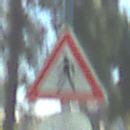
Verkehrszeichen: FussgaengerRechts
Zusatzzeichen unten: UeberholverbotKraftfahrzeuge
Umgebung: Outdoor, Special
Tageszeit: Midday
Wetter: PartlyCloudy
Licht: Natural
Jahreszeit: NotSpecified
Kontrast: HighContrast